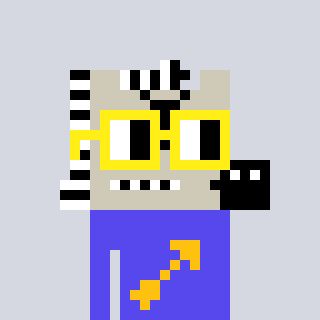
a pixel art character with square yellow glasses, a zebra-shaped head and a computerblue-colored body on a cool background